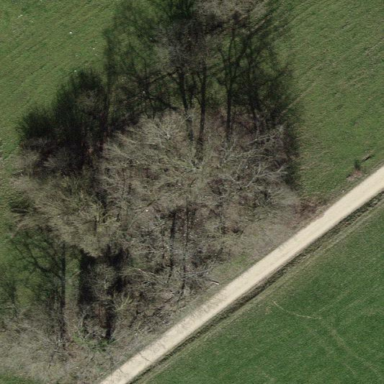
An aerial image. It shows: Forest area.